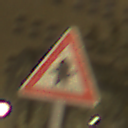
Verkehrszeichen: Vorfahrt
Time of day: Night
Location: Outdoor (Urban)
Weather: Overcast
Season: NotSpecified
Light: Artificial